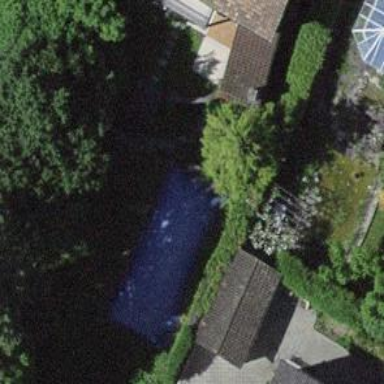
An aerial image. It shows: Swimming pool located in leisure land.